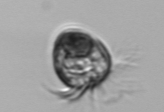
Label: Ciliophora